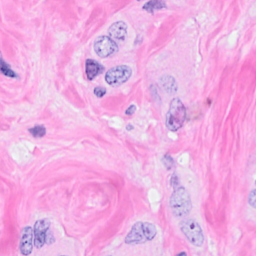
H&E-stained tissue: Breast